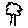
Label: tree